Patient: sex M, age 57
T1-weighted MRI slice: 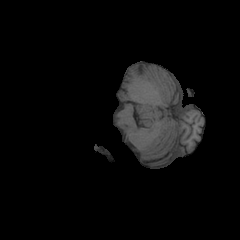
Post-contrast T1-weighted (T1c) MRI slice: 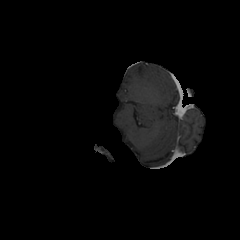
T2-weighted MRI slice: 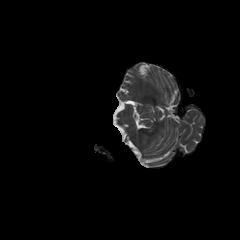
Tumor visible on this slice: no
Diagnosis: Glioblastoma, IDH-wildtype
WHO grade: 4